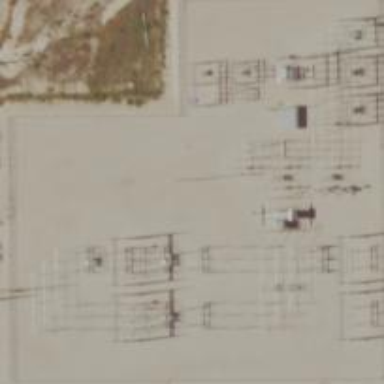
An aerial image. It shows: Substation surrounded by fence.